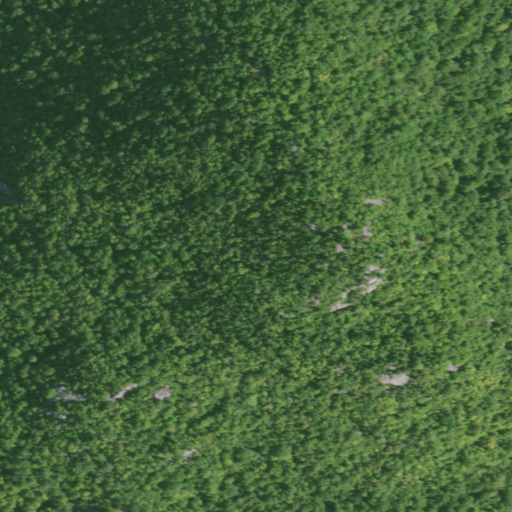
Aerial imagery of mountain in New York named Big Haystack Mountain containing deciduous forest, mixed forest, evergreen forest, and shrub